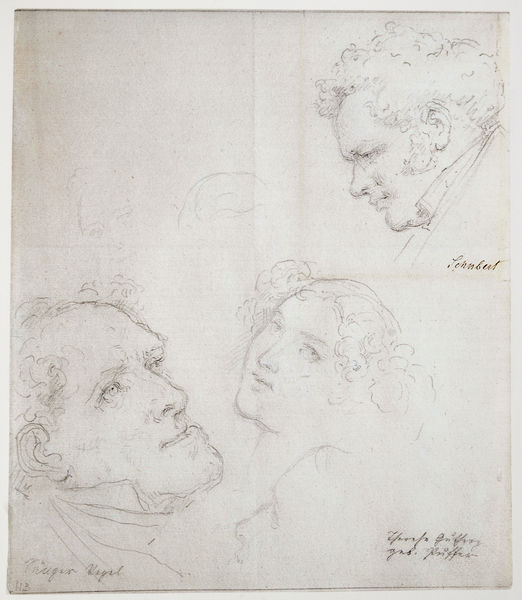
Titel: Bildnisstudien zu Franz Schubert, Johann Michael Vogl und Therese Gutherz
Künstler: Moritz von Schwind
Standort: Schweinfurt
Institution: Museum Georg Schäfer
Schlagwörter: kopf, körper, mann, schatten, vogel, weiß, frauen, komposition, menschen, mädchen, frau, frisur, grau, haar, hintergrund, kreide, köpfe, mund, männer, nase, ohr, profil, schwarz, skizze, zeichnung, blick, alt, bart, gesichter, profile, augen, barock, gesicht, kragen, mensch, rahmen, rembrandt, bildnis, hals, portrait, porträt, signatur, auge, haare, drei, klassizismus, personen, tochter, blatt, musiker, person, augenbrauen, brustbild, kinn, lippe, lippen, locke, locken, ohren, scheitel, schulter, deutschland, ruhig, schrift, liebe, papier, man, haltung, studie, grafik, graphik, linien, signiert, sepia, dick, nasen, zwei männer, büste, glatze, pupillen, mimik, nachdenklich, wange, striche, oben, name, vier, tusche, narr, unterschrift, linie, kohle, linear, porträts, druck, schraffur, radierung, stich, titel, lockig, seite, text, brille, strich, beschriftung, backenbart, denker, bleistift, koteletten, entwurf, kunst, portraits, kotletten, namen, studien, zähne, halbprofil, hubi, schwul, plan, männder, undeutlich, kopfstudie, filigran, skizzen, neigung, sütterlin, handschrift, hemnd, mann frau, zeichnungen, vorzeichnung, graphit, da vinci, silberstift, grafit, studienblatt, häupter, textur, augenaufschlag, clara schumann, hegel, irrer, komponisten, kottlette, mund ohren, männ, schubert, schumann, öocken, beziehung, drei personen, änner, mund nase, 2 männer, signature, 3, 1920, biebermeier, krüger, zeichngungen